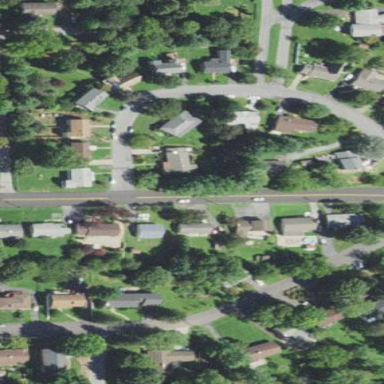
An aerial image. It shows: Residential neighbourhood.